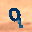
Label: 9